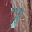
Label: 7